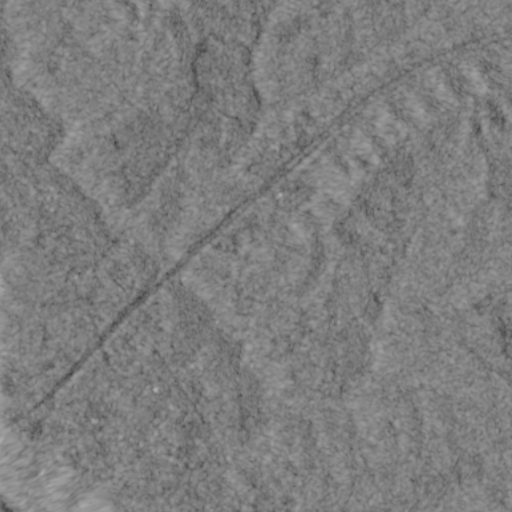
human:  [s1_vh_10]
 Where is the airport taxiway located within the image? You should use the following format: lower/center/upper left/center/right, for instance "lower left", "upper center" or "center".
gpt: The airport taxiway is located in the upper left of the image.
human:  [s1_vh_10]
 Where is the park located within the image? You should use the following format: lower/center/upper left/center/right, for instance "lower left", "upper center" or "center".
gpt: The park is located in the lower left of the image.
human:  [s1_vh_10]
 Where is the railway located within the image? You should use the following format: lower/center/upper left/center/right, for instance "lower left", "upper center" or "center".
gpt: The railway is located in the left of the image.
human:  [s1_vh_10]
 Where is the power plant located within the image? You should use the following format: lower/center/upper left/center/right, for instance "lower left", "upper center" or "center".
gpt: There is no power plant in the image.

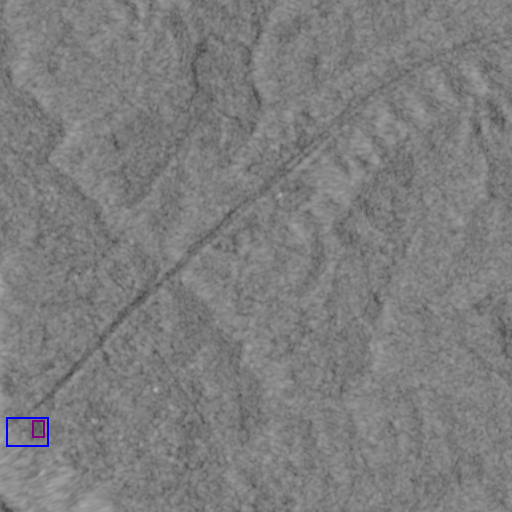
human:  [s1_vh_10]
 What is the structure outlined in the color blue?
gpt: The structure outlined in blue is a park.
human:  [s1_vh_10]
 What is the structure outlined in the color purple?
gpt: The structure outlined in purple is a parking lot.
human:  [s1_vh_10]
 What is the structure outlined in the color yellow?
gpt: There is no yellow outline.